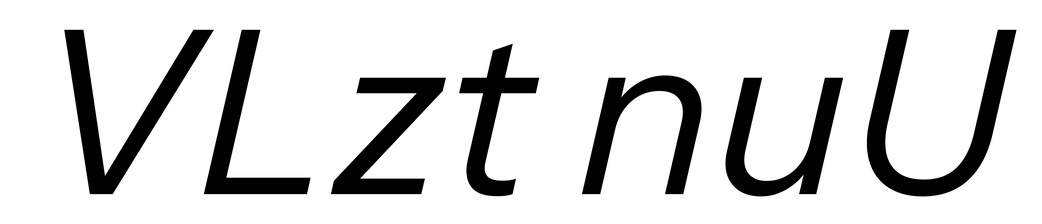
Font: InstrumentSans-Italic_Italic